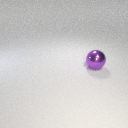
large purple metal sphere